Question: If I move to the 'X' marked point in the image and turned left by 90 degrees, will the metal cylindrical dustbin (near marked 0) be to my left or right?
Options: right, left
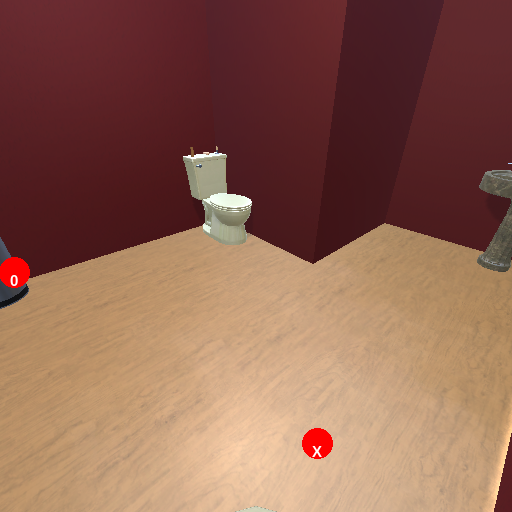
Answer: right